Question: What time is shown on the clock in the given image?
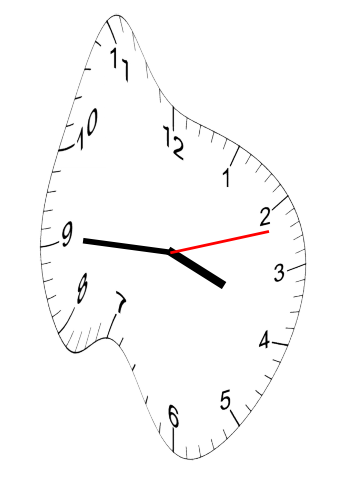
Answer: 03:45:12